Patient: sex F, age 58
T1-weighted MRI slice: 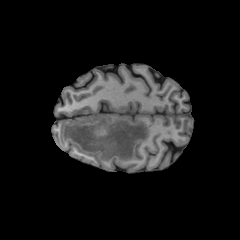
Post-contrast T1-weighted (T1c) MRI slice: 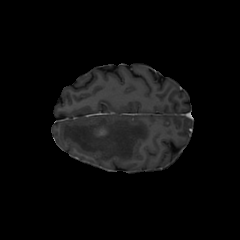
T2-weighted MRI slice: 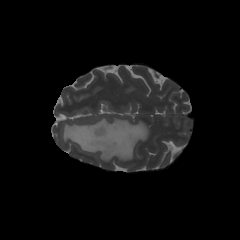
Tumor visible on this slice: yes
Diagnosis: Glioblastoma, IDH-wildtype
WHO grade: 4